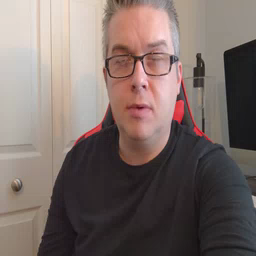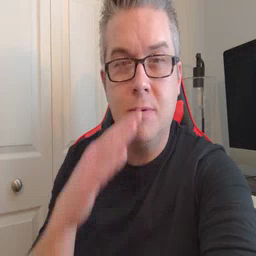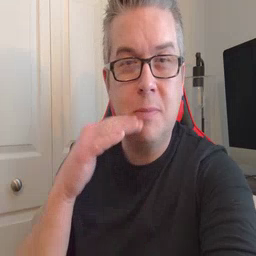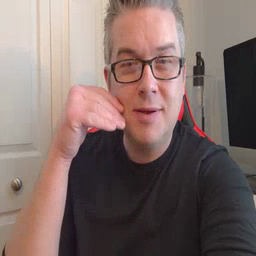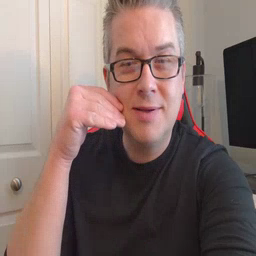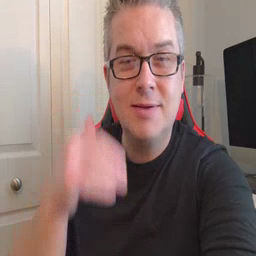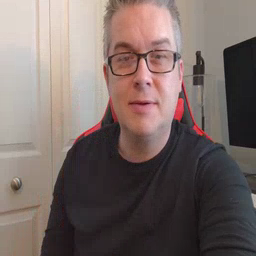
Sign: smile